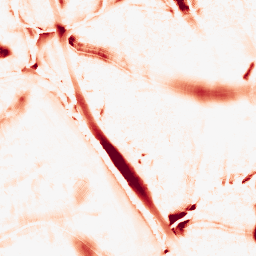
Category: morphological
Decomposition family: morphological
Decomposition parameters: operation: opening
size: 20
Upsampling method: sinc_blackman
Upsampling parameters: scale: 2
kernel_size: 8
Upsampling scale: 2